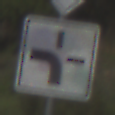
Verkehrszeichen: VerlaufVorfahrtsstrasse1
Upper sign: Vorfahrtsstrasse
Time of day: Midday
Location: Outdoor (Nature)
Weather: PartlyCloudy
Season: NotSpecified
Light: Natural